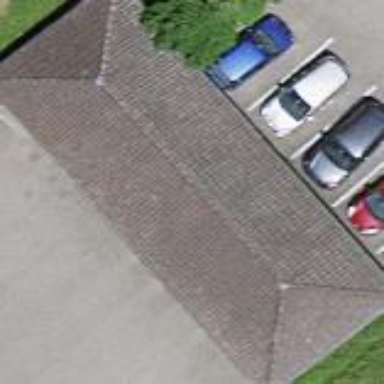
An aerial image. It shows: Group of garages.